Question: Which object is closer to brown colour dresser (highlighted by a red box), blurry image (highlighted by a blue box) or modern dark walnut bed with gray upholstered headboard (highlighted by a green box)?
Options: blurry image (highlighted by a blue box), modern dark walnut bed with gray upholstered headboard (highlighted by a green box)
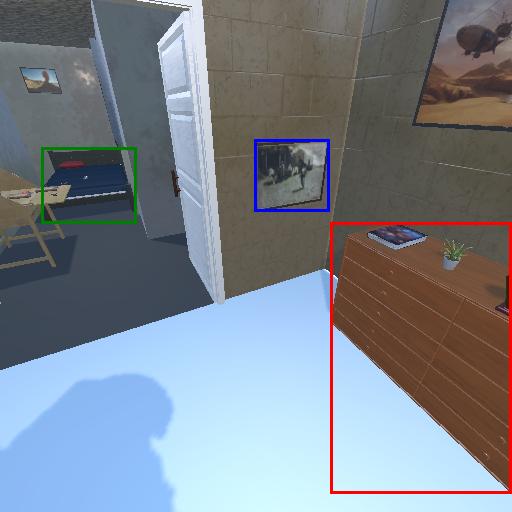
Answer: blurry image (highlighted by a blue box)